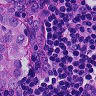
Metastatic tissue present: yes